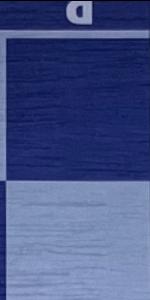
Label: Empty